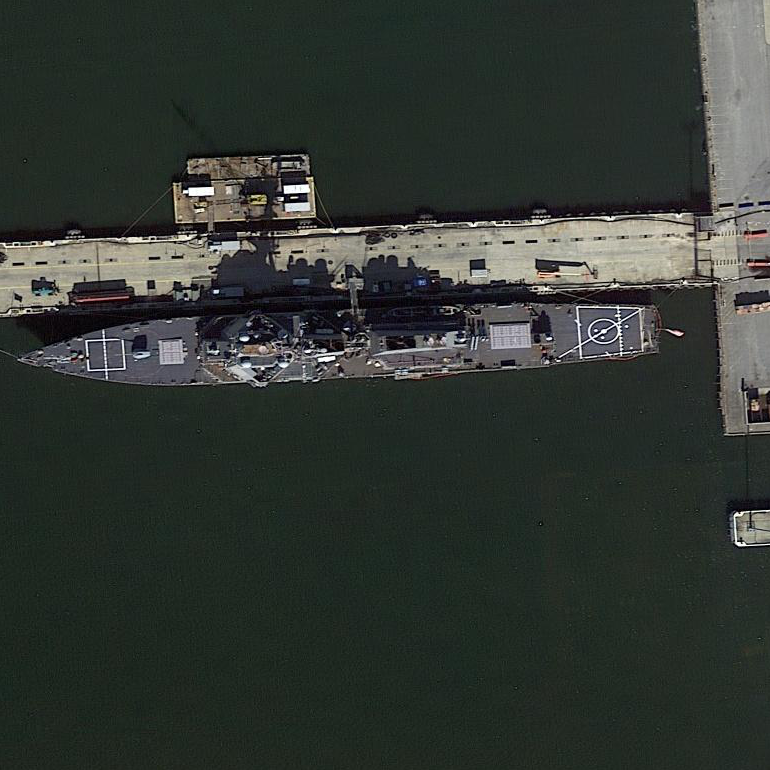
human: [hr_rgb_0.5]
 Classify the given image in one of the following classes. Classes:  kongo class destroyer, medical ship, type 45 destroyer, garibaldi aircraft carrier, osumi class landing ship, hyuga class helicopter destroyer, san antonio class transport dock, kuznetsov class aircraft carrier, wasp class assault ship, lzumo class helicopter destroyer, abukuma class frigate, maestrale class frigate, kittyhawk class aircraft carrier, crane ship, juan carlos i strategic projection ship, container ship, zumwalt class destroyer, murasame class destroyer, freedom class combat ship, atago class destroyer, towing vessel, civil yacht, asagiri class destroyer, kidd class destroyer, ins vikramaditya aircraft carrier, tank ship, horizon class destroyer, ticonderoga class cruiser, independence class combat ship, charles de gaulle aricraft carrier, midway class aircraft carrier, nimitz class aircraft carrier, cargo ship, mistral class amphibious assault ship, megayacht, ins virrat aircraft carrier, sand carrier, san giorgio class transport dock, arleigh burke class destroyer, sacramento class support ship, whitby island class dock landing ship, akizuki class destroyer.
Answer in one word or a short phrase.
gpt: Arleigh Burke class destroyer